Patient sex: F
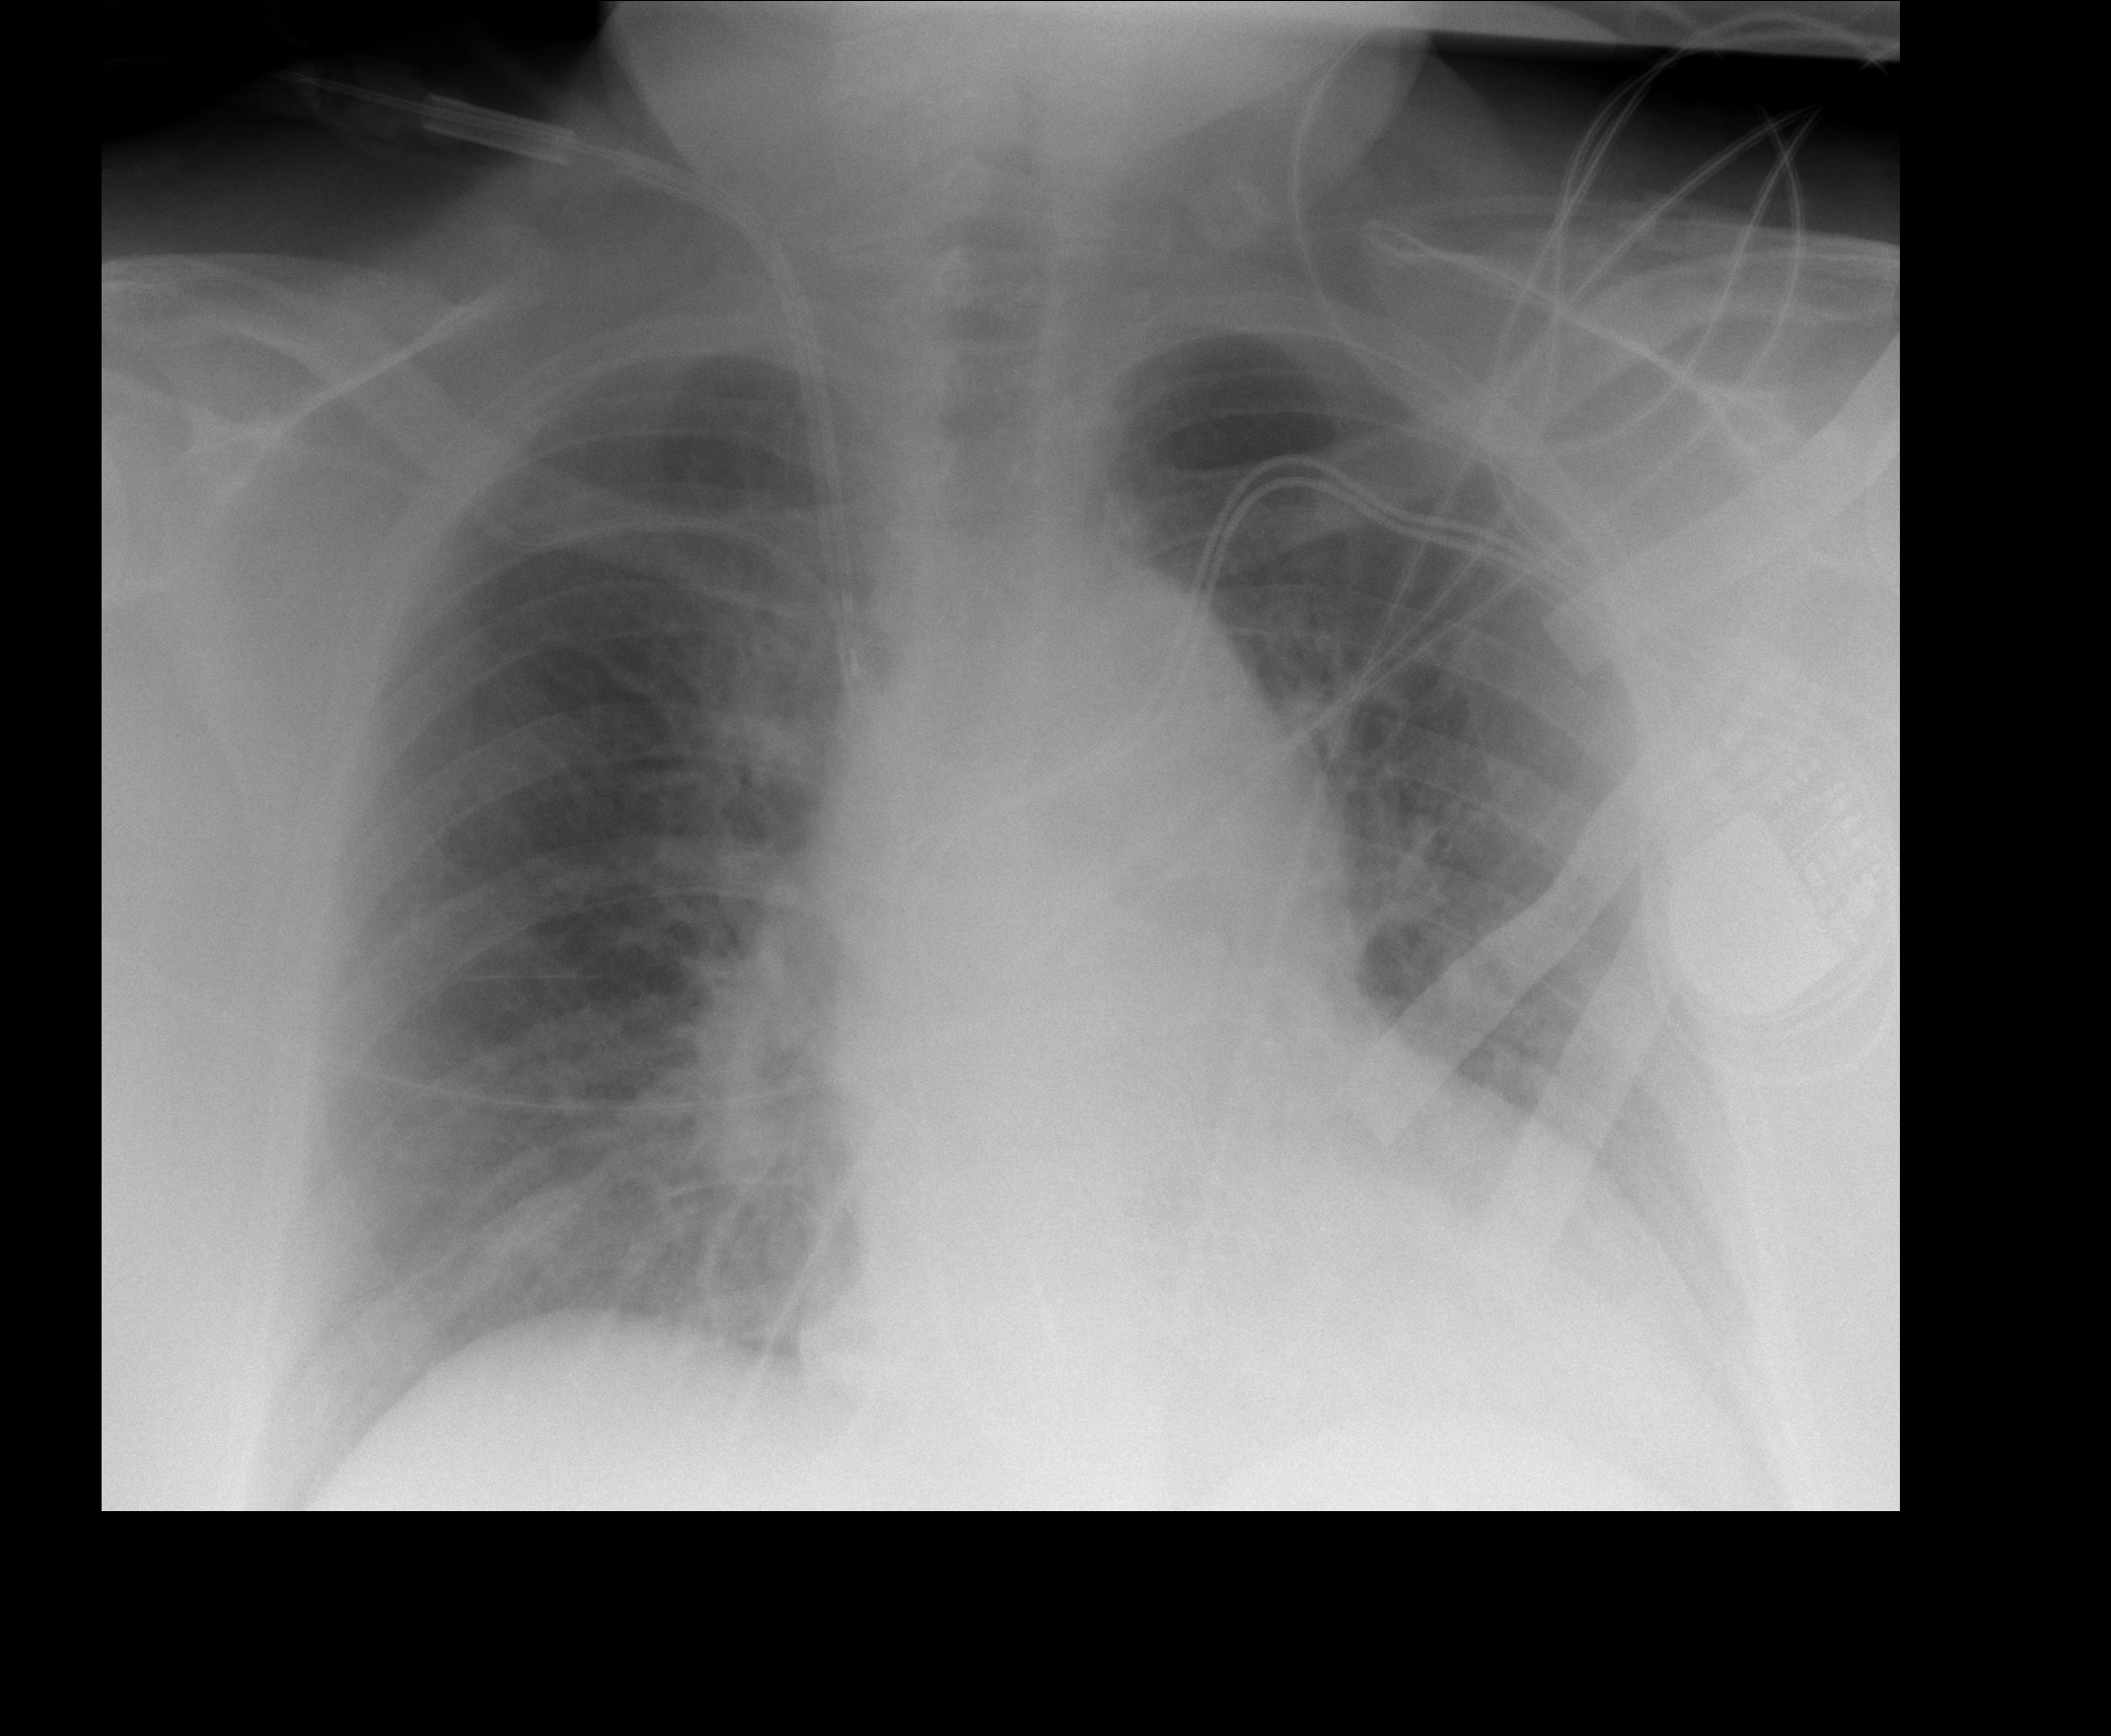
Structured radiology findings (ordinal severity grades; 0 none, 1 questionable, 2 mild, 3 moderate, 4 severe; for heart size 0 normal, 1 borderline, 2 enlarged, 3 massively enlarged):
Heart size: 1
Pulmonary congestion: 0
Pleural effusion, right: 0
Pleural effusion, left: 0
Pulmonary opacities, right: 0
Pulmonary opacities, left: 0
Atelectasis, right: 0
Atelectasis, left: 1